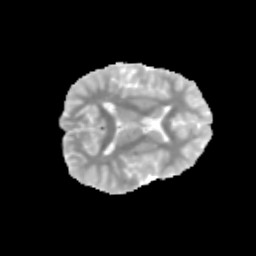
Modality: MD
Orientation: axial
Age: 13
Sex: female
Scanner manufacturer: siemens
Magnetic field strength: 3 T
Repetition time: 3.8 s
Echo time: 0.07 s